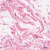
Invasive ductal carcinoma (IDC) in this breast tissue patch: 0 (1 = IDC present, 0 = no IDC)